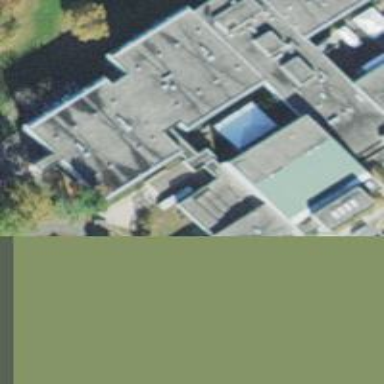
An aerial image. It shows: Part of building.